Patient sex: M
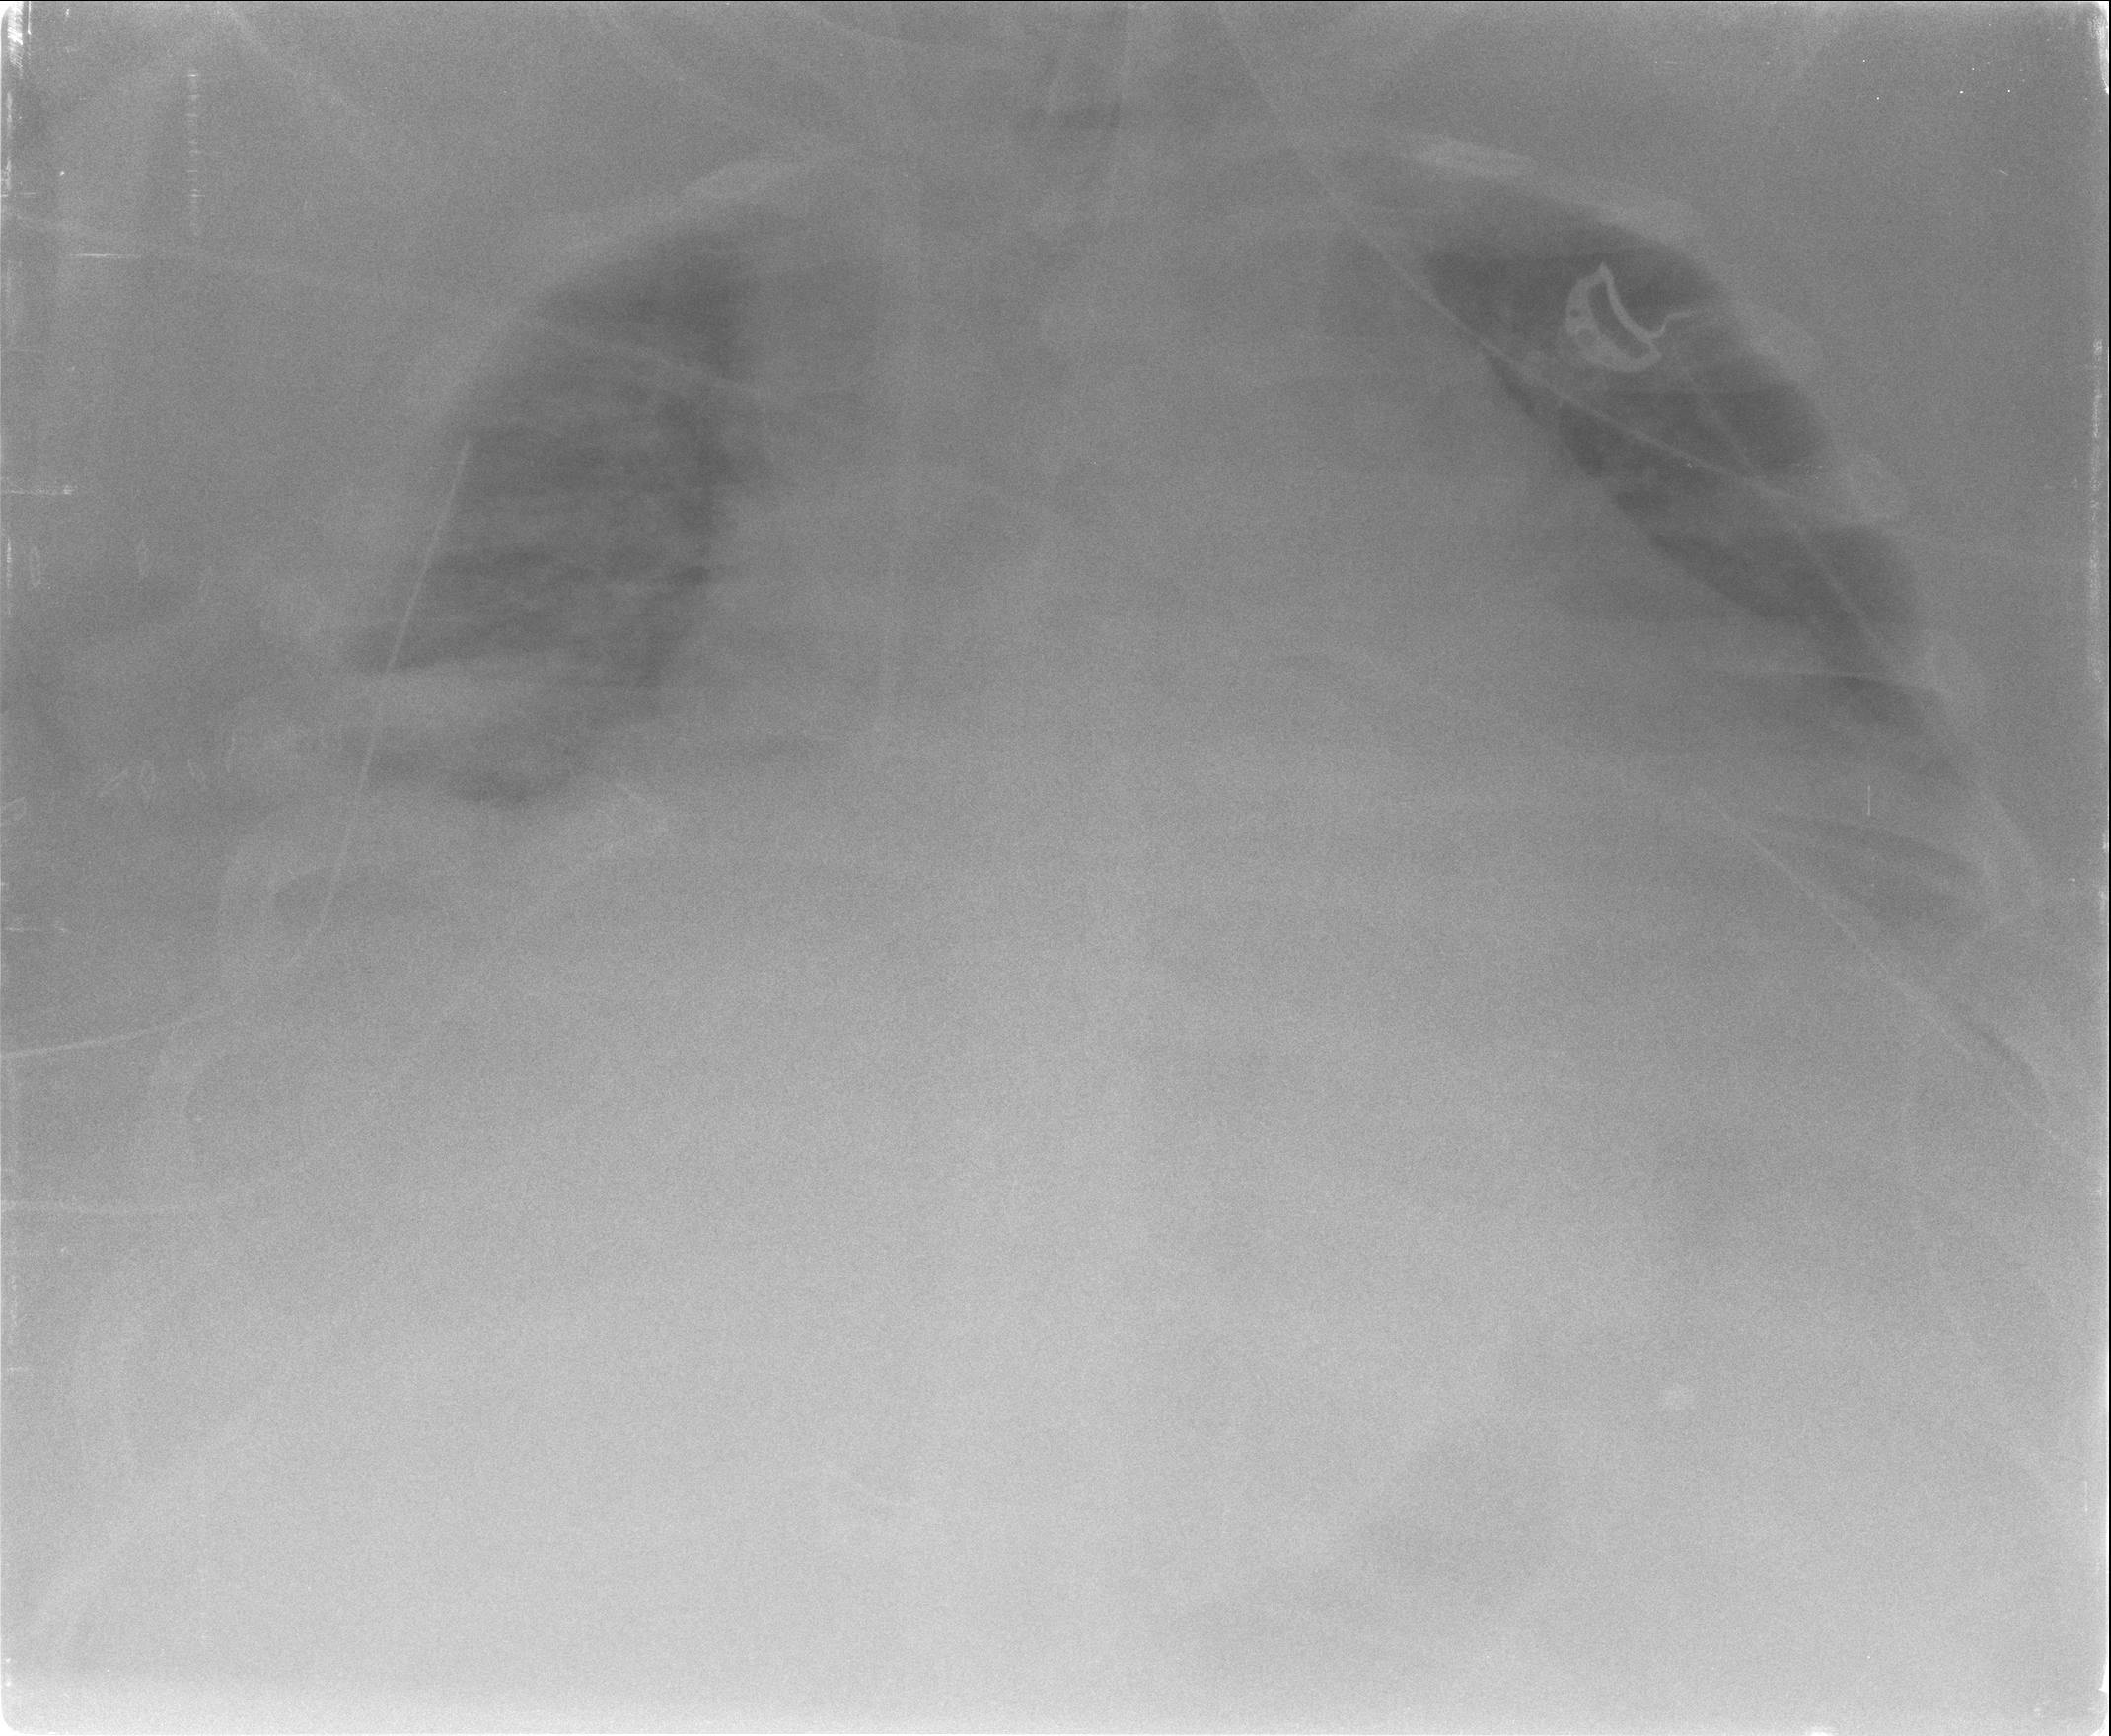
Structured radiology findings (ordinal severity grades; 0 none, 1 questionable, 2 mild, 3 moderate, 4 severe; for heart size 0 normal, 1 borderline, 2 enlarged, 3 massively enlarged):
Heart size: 2
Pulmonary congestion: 2
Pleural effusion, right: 3
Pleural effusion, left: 3
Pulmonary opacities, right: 2
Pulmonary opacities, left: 0
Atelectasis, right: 3
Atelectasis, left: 2